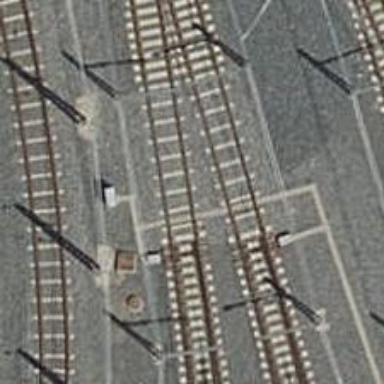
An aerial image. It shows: Railway switch.